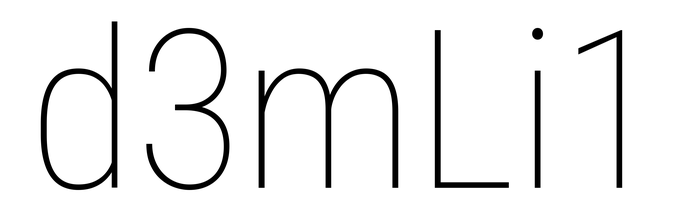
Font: Roboto_Condensed_Thin